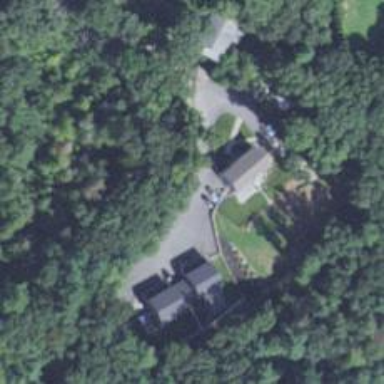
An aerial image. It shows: Driveway.